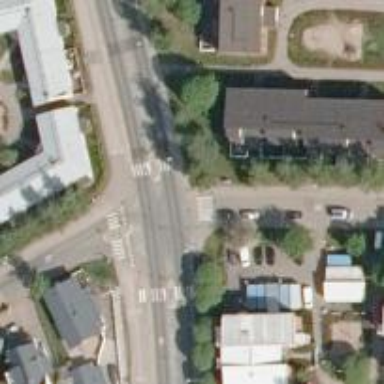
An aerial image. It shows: Uncontrolled road crossing with pedestrian island.